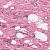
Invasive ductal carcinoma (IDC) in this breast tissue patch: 0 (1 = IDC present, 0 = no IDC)